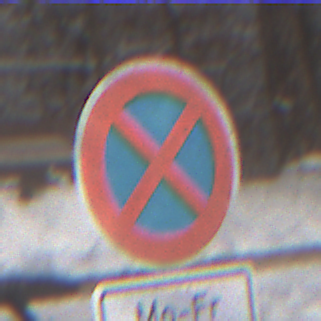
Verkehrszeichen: AbsolutesHalteverbot
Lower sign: ZeitangabenMitBeschraenkungAufWochentage2
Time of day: MorningAfternoon
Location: Outdoor (Nature)
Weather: PartlyCloudy
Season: Winter
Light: Natural